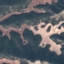
Land use / land cover: HerbaceousVegetation